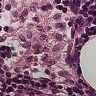
Metastatic tissue present: no